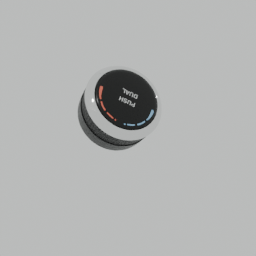
Label: electronics